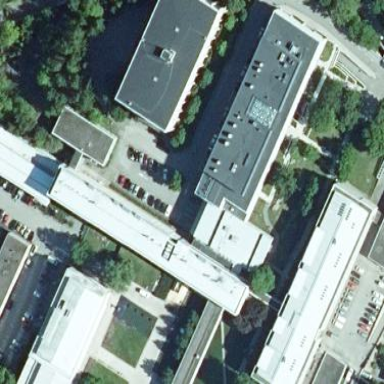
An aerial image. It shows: Beige university building with metal roof.